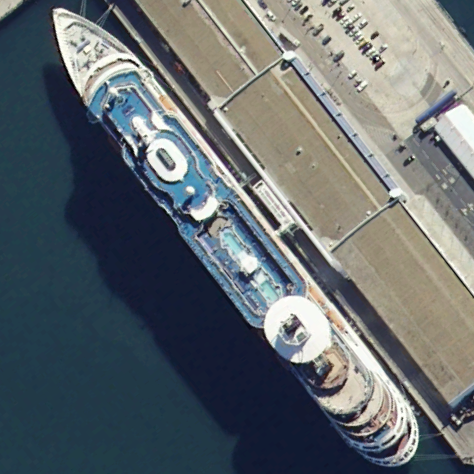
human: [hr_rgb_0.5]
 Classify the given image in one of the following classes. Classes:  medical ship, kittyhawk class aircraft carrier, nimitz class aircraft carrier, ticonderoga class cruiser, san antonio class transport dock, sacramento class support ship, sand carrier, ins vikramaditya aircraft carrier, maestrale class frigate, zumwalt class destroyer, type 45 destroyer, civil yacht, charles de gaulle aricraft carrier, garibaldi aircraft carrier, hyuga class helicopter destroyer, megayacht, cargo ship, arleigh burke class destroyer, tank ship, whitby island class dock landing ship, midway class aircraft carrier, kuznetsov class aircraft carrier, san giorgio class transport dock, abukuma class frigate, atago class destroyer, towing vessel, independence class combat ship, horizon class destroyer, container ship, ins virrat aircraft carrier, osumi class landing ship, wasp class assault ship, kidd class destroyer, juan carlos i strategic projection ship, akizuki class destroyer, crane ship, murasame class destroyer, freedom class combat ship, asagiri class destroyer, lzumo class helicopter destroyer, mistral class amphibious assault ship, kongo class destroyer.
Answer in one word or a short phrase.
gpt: Megayacht